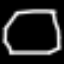
Label: octagon